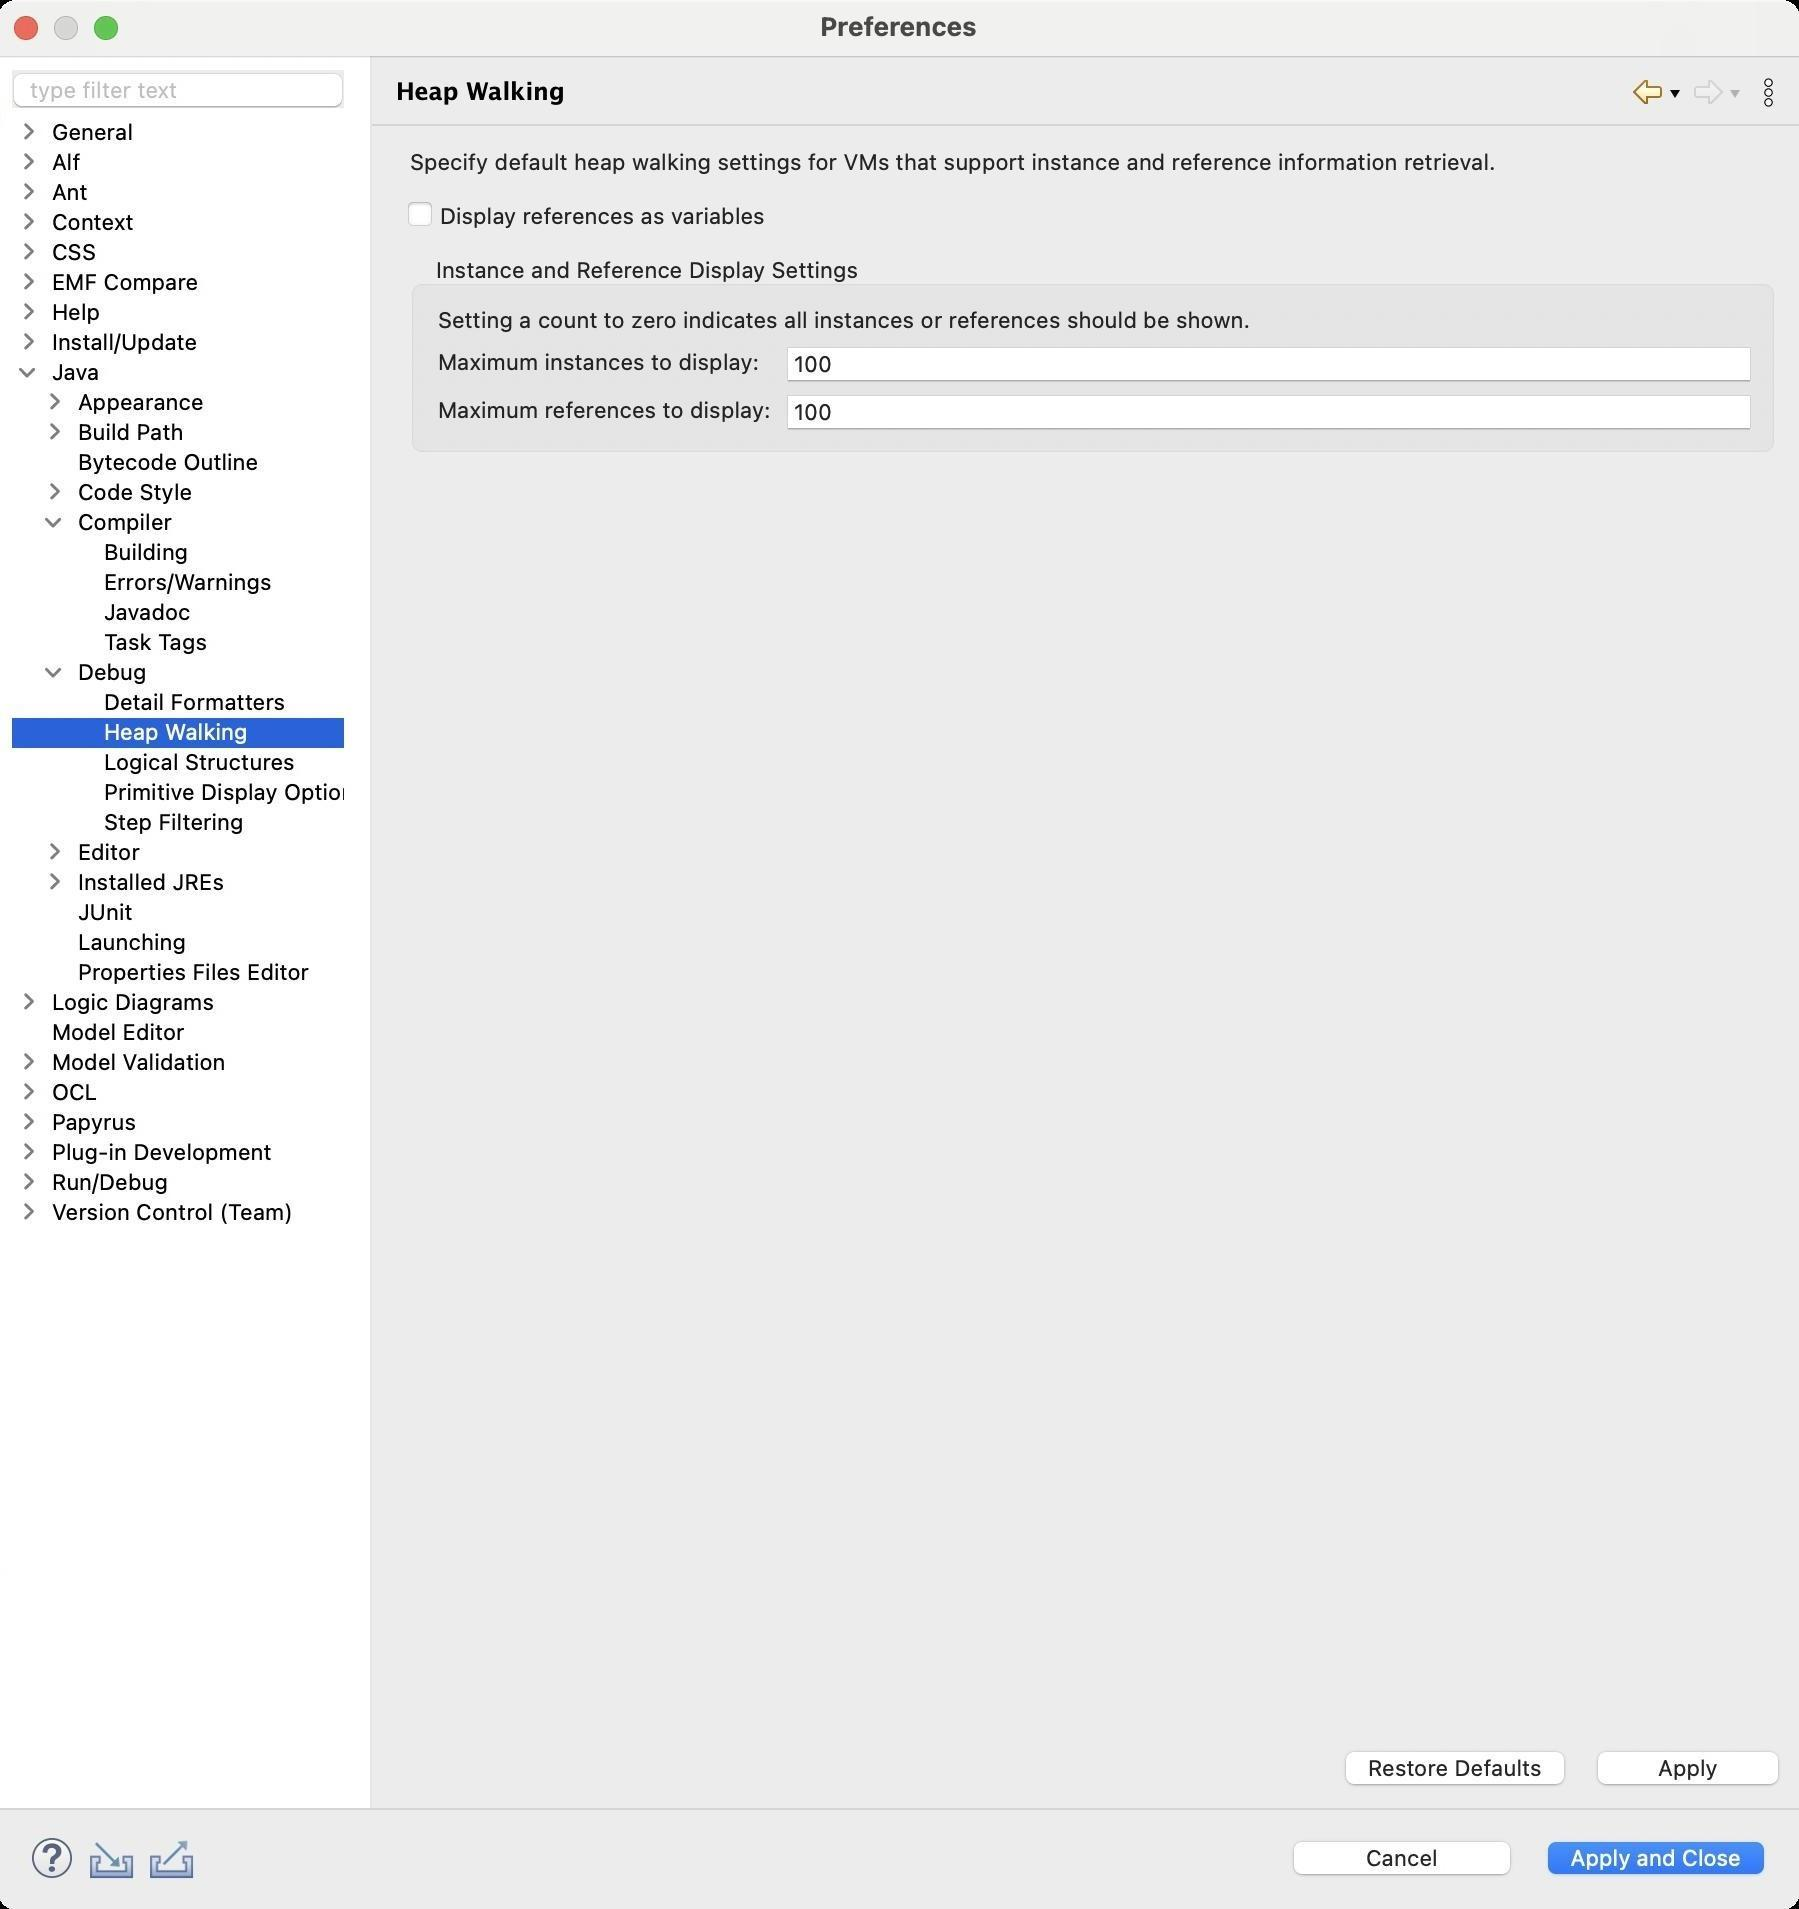
Accessibility tree:
{"name": "Preferences", "role": "AXWindow", "description": null, "role_description": "standard window", "value": null, "position": "480.00;95.00", "size": "901;955", "children": [{"name": "Apply_and_Close", "role": "AXButton", "description": null, "role_description": "button", "value": null, "position": "769.00;917.00", "size": "120;27", "children": []}, {"name": "Cancel", "role": "AXButton", "description": null, "role_description": "button", "value": null, "position": "642.00;917.00", "size": "120;27", "children": []}, {"name": null, "role": "AXToolbar", "description": null, "role_description": "toolbar", "value": null, "position": "12.00;915.00", "size": "90;30", "children": [{"name": "Help", "role": "AXCheckBox", "description": null, "role_description": "checkbox", "value": 0, "position": "12.00;915.00", "size": "30;30", "children": []}, {"name": "Import", "role": "AXButton", "description": null, "role_description": "button", "value": null, "position": "42.00;915.00", "size": "30;30", "children": []}, {"name": "Export", "role": "AXButton", "description": null, "role_description": "button", "value": null, "position": "72.00;915.00", "size": "30;30", "children": []}]}, {"name": null, "role": "AXScrollArea", "description": null, "role_description": "scroll area", "value": null, "position": "199.00;69.00", "size": "697;830", "children": [{"name": "Apply", "role": "AXButton", "description": null, "role_description": "button", "value": null, "position": "794.00;872.00", "size": "102;27", "children": []}, {"name": "Restore_Defaults", "role": "AXButton", "description": null, "role_description": "button", "value": null, "position": "668.00;872.00", "size": "121;27", "children": []}, {"name": null, "role": "AXGroup", "description": null, "role_description": "group", "value": null, "position": "204.00;128.00", "size": "687;102", "children": [{"name": null, "role": "AXTextField", "description": null, "role_description": "text field", "value": "100", "position": "394.00;196.00", "size": "483;19", "children": []}, {"name": null, "role": "AXStaticText", "description": null, "role_description": "text", "value": "Maximum references to display:", "position": "218.00;198.00", "size": "171;14", "children": []}, {"name": null, "role": "AXTextField", "description": null, "role_description": "text field", "value": "100", "position": "394.00;172.00", "size": "483;19", "children": []}, {"name": null, "role": "AXStaticText", "description": null, "role_description": "text", "value": "Maximum instances to display:", "position": "218.00;174.00", "size": "171;14", "children": []}, {"name": null, "role": "AXStaticText", "description": null, "role_description": "text", "value": "Setting a count to zero indicates all instances or references should be shown.", "position": "218.00;153.00", "size": "659;14", "children": []}, {"name": null, "role": "AXStaticText", "description": null, "role_description": "text", "value": "Instance and Reference Display Settings", "position": "215.00;128.00", "size": "219;14", "children": []}]}, {"name": null, "role": "AXStaticText", "description": null, "role_description": "text", "value": "", "position": "204.00;121.00", "size": "687;2", "children": []}, {"name": "Display_references_as_variables", "role": "AXCheckBox", "description": null, "role_description": "checkbox", "value": 0, "position": "204.00;100.00", "size": "687;16", "children": []}, {"name": null, "role": "AXStaticText", "description": null, "role_description": "text", "value": "", "position": "204.00;93.00", "size": "687;2", "children": []}, {"name": null, "role": "AXStaticText", "description": null, "role_description": "text", "value": "Specify default heap walking settings for VMs that support instance and reference information retrieval.", "position": "204.00;74.00", "size": "687;14", "children": []}]}, {"name": null, "role": "AXToolbar", "description": "", "role_description": "toolbar", "value": null, "position": "814.00;35.00", "size": "82;22", "children": [{"name": "Back_to_Detail_Formatters", "role": "AXMenuButton", "description": null, "role_description": "menu button", "value": null, "position": "814.00;35.00", "size": "22;22", "children": []}, {"name": "Forward", "role": "AXMenuButton", "description": null, "role_description": "menu button", "value": null, "position": "844.00;35.00", "size": "22;22", "children": []}, {"name": "Additional_Dialog_Actions", "role": "AXButton", "description": null, "role_description": "button", "value": null, "position": "874.00;35.00", "size": "22;22", "children": []}]}, {"name": null, "role": "AXStaticText", "description": "", "role_description": "text", "value": "Heap Walking", "position": "196.00;35.00", "size": "611;21", "children": []}, {"name": null, "role": "AXSplitter", "description": null, "role_description": "splitter", "value": 180, "position": "180.00;28.00", "size": "5;876", "children": []}, {"name": null, "role": "AXScrollArea", "description": null, "role_description": "scroll area", "value": null, "position": "7.00;59.00", "size": "166;845", "children": [{"name": null, "role": "AXOutline", "description": null, "role_description": "outline", "value": null, "position": "7.00;59.00", "size": "178;845", "children": [{"name": null, "role": "AXRow", "description": null, "role_description": "outline row", "value": null, "position": "7.00;59.00", "size": "178;15", "children": [{"name": null, "role": "AXGroup", "description": null, "role_description": "group", "value": null, "position": "7.00;59.00", "size": "178;15", "children": [{"name": null, "role": "AXDisclosureTriangle", "description": null, "role_description": "disclosure triangle", "value": 0, "position": "9.00;59.00", "size": "12;14", "children": []}, {"name": null, "role": "AXStaticText", "description": null, "role_description": "text", "value": "General", "position": "25.00;59.00", "size": "159;14", "children": []}]}]}, {"name": null, "role": "AXRow", "description": null, "role_description": "outline row", "value": null, "position": "7.00;74.00", "size": "178;15", "children": [{"name": null, "role": "AXGroup", "description": null, "role_description": "group", "value": null, "position": "7.00;74.00", "size": "178;15", "children": [{"name": null, "role": "AXDisclosureTriangle", "description": null, "role_description": "disclosure triangle", "value": 0, "position": "9.00;74.00", "size": "12;14", "children": []}, {"name": null, "role": "AXStaticText", "description": null, "role_description": "text", "value": "Alf", "position": "25.00;74.00", "size": "159;14", "children": []}]}]}, {"name": null, "role": "AXRow", "description": null, "role_description": "outline row", "value": null, "position": "7.00;89.00", "size": "178;15", "children": [{"name": null, "role": "AXGroup", "description": null, "role_description": "group", "value": null, "position": "7.00;89.00", "size": "178;15", "children": [{"name": null, "role": "AXDisclosureTriangle", "description": null, "role_description": "disclosure triangle", "value": 0, "position": "9.00;89.00", "size": "12;14", "children": []}, {"name": null, "role": "AXStaticText", "description": null, "role_description": "text", "value": "Ant", "position": "25.00;89.00", "size": "159;14", "children": []}]}]}, {"name": null, "role": "AXRow", "description": null, "role_description": "outline row", "value": null, "position": "7.00;104.00", "size": "178;15", "children": [{"name": null, "role": "AXGroup", "description": null, "role_description": "group", "value": null, "position": "7.00;104.00", "size": "178;15", "children": [{"name": null, "role": "AXDisclosureTriangle", "description": null, "role_description": "disclosure triangle", "value": 0, "position": "9.00;104.00", "size": "12;14", "children": []}, {"name": null, "role": "AXStaticText", "description": null, "role_description": "text", "value": "Context", "position": "25.00;104.00", "size": "159;14", "children": []}]}]}, {"name": null, "role": "AXRow", "description": null, "role_description": "outline row", "value": null, "position": "7.00;119.00", "size": "178;15", "children": [{"name": null, "role": "AXGroup", "description": null, "role_description": "group", "value": null, "position": "7.00;119.00", "size": "178;15", "children": [{"name": null, "role": "AXDisclosureTriangle", "description": null, "role_description": "disclosure triangle", "value": 0, "position": "9.00;119.00", "size": "12;14", "children": []}, {"name": null, "role": "AXStaticText", "description": null, "role_description": "text", "value": "CSS", "position": "25.00;119.00", "size": "159;14", "children": []}]}]}, {"name": null, "role": "AXRow", "description": null, "role_description": "outline row", "value": null, "position": "7.00;134.00", "size": "178;15", "children": [{"name": null, "role": "AXGroup", "description": null, "role_description": "group", "value": null, "position": "7.00;134.00", "size": "178;15", "children": [{"name": null, "role": "AXDisclosureTriangle", "description": null, "role_description": "disclosure triangle", "value": 0, "position": "9.00;134.00", "size": "12;14", "children": []}, {"name": null, "role": "AXStaticText", "description": null, "role_description": "text", "value": "EMF Compare", "position": "25.00;134.00", "size": "159;14", "children": []}]}]}, {"name": null, "role": "AXRow", "description": null, "role_description": "outline row", "value": null, "position": "7.00;149.00", "size": "178;15", "children": [{"name": null, "role": "AXGroup", "description": null, "role_description": "group", "value": null, "position": "7.00;149.00", "size": "178;15", "children": [{"name": null, "role": "AXDisclosureTriangle", "description": null, "role_description": "disclosure triangle", "value": 0, "position": "9.00;149.00", "size": "12;14", "children": []}, {"name": null, "role": "AXStaticText", "description": null, "role_description": "text", "value": "Help", "position": "25.00;149.00", "size": "159;14", "children": []}]}]}, {"name": null, "role": "AXRow", "description": null, "role_description": "outline row", "value": null, "position": "7.00;164.00", "size": "178;15", "children": [{"name": null, "role": "AXGroup", "description": null, "role_description": "group", "value": null, "position": "7.00;164.00", "size": "178;15", "children": [{"name": null, "role": "AXDisclosureTriangle", "description": null, "role_description": "disclosure triangle", "value": 0, "position": "9.00;164.00", "size": "12;14", "children": []}, {"name": null, "role": "AXStaticText", "description": null, "role_description": "text", "value": "Install/Update", "position": "25.00;164.00", "size": "159;14", "children": []}]}]}, {"name": null, "role": "AXRow", "description": null, "role_description": "outline row", "value": null, "position": "7.00;179.00", "size": "178;15", "children": [{"name": null, "role": "AXGroup", "description": null, "role_description": "group", "value": null, "position": "7.00;179.00", "size": "178;15", "children": [{"name": null, "role": "AXDisclosureTriangle", "description": null, "role_description": "disclosure triangle", "value": 1, "position": "9.00;179.00", "size": "12;14", "children": []}, {"name": null, "role": "AXStaticText", "description": null, "role_description": "text", "value": "Java", "position": "25.00;179.00", "size": "159;14", "children": []}]}]}, {"name": null, "role": "AXRow", "description": null, "role_description": "outline row", "value": null, "position": "7.00;194.00", "size": "178;15", "children": [{"name": null, "role": "AXGroup", "description": null, "role_description": "group", "value": null, "position": "7.00;194.00", "size": "178;15", "children": [{"name": null, "role": "AXDisclosureTriangle", "description": null, "role_description": "disclosure triangle", "value": 0, "position": "22.00;194.00", "size": "12;14", "children": []}, {"name": null, "role": "AXStaticText", "description": null, "role_description": "text", "value": "Appearance", "position": "38.00;194.00", "size": "146;14", "children": []}]}]}, {"name": null, "role": "AXRow", "description": null, "role_description": "outline row", "value": null, "position": "7.00;209.00", "size": "178;15", "children": [{"name": null, "role": "AXGroup", "description": null, "role_description": "group", "value": null, "position": "7.00;209.00", "size": "178;15", "children": [{"name": null, "role": "AXDisclosureTriangle", "description": null, "role_description": "disclosure triangle", "value": 0, "position": "22.00;209.00", "size": "12;14", "children": []}, {"name": null, "role": "AXStaticText", "description": null, "role_description": "text", "value": "Build Path", "position": "38.00;209.00", "size": "146;14", "children": []}]}]}, {"name": null, "role": "AXRow", "description": null, "role_description": "outline row", "value": null, "position": "7.00;224.00", "size": "178;15", "children": [{"name": null, "role": "AXStaticText", "description": null, "role_description": "text", "value": "Bytecode Outline", "position": "38.00;224.00", "size": "146;14", "children": []}]}, {"name": null, "role": "AXRow", "description": null, "role_description": "outline row", "value": null, "position": "7.00;239.00", "size": "178;15", "children": [{"name": null, "role": "AXGroup", "description": null, "role_description": "group", "value": null, "position": "7.00;239.00", "size": "178;15", "children": [{"name": null, "role": "AXDisclosureTriangle", "description": null, "role_description": "disclosure triangle", "value": 0, "position": "22.00;239.00", "size": "12;14", "children": []}, {"name": null, "role": "AXStaticText", "description": null, "role_description": "text", "value": "Code Style", "position": "38.00;239.00", "size": "146;14", "children": []}]}]}, {"name": null, "role": "AXRow", "description": null, "role_description": "outline row", "value": null, "position": "7.00;254.00", "size": "178;15", "children": [{"name": null, "role": "AXGroup", "description": null, "role_description": "group", "value": null, "position": "7.00;254.00", "size": "178;15", "children": [{"name": null, "role": "AXDisclosureTriangle", "description": null, "role_description": "disclosure triangle", "value": 1, "position": "22.00;254.00", "size": "12;14", "children": []}, {"name": null, "role": "AXStaticText", "description": null, "role_description": "text", "value": "Compiler", "position": "38.00;254.00", "size": "146;14", "children": []}]}]}, {"name": null, "role": "AXRow", "description": null, "role_description": "outline row", "value": null, "position": "7.00;269.00", "size": "178;15", "children": [{"name": null, "role": "AXStaticText", "description": null, "role_description": "text", "value": "Building", "position": "51.00;269.00", "size": "133;14", "children": []}]}, {"name": null, "role": "AXRow", "description": null, "role_description": "outline row", "value": null, "position": "7.00;284.00", "size": "178;15", "children": [{"name": null, "role": "AXStaticText", "description": null, "role_description": "text", "value": "Errors/Warnings", "position": "51.00;284.00", "size": "133;14", "children": []}]}, {"name": null, "role": "AXRow", "description": null, "role_description": "outline row", "value": null, "position": "7.00;299.00", "size": "178;15", "children": [{"name": null, "role": "AXStaticText", "description": null, "role_description": "text", "value": "Javadoc", "position": "51.00;299.00", "size": "133;14", "children": []}]}, {"name": null, "role": "AXRow", "description": null, "role_description": "outline row", "value": null, "position": "7.00;314.00", "size": "178;15", "children": [{"name": null, "role": "AXStaticText", "description": null, "role_description": "text", "value": "Task Tags", "position": "51.00;314.00", "size": "133;14", "children": []}]}, {"name": null, "role": "AXRow", "description": null, "role_description": "outline row", "value": null, "position": "7.00;329.00", "size": "178;15", "children": [{"name": null, "role": "AXGroup", "description": null, "role_description": "group", "value": null, "position": "7.00;329.00", "size": "178;15", "children": [{"name": null, "role": "AXDisclosureTriangle", "description": null, "role_description": "disclosure triangle", "value": 1, "position": "22.00;329.00", "size": "12;14", "children": []}, {"name": null, "role": "AXStaticText", "description": null, "role_description": "text", "value": "Debug", "position": "38.00;329.00", "size": "146;14", "children": []}]}]}, {"name": null, "role": "AXRow", "description": null, "role_description": "outline row", "value": null, "position": "7.00;344.00", "size": "178;15", "children": [{"name": null, "role": "AXStaticText", "description": null, "role_description": "text", "value": "Detail Formatters", "position": "51.00;344.00", "size": "133;14", "children": []}]}, {"name": null, "role": "AXRow", "description": null, "role_description": "outline row", "value": null, "position": "7.00;359.00", "size": "178;15", "children": [{"name": null, "role": "AXStaticText", "description": null, "role_description": "text", "value": "Heap Walking", "position": "51.00;359.00", "size": "133;14", "children": []}]}, {"name": null, "role": "AXRow", "description": null, "role_description": "outline row", "value": null, "position": "7.00;374.00", "size": "178;15", "children": [{"name": null, "role": "AXStaticText", "description": null, "role_description": "text", "value": "Logical Structures", "position": "51.00;374.00", "size": "133;14", "children": []}]}, {"name": null, "role": "AXRow", "description": null, "role_description": "outline row", "value": null, "position": "7.00;389.00", "size": "178;15", "children": [{"name": null, "role": "AXStaticText", "description": null, "role_description": "text", "value": "Primitive Display Options", "position": "51.00;389.00", "size": "133;14", "children": []}]}, {"name": null, "role": "AXRow", "description": null, "role_description": "outline row", "value": null, "position": "7.00;404.00", "size": "178;15", "children": [{"name": null, "role": "AXStaticText", "description": null, "role_description": "text", "value": "Step Filtering", "position": "51.00;404.00", "size": "133;14", "children": []}]}, {"name": null, "role": "AXRow", "description": null, "role_description": "outline row", "value": null, "position": "7.00;419.00", "size": "178;15", "children": [{"name": null, "role": "AXGroup", "description": null, "role_description": "group", "value": null, "position": "7.00;419.00", "size": "178;15", "children": [{"name": null, "role": "AXDisclosureTriangle", "description": null, "role_description": "disclosure triangle", "value": 0, "position": "22.00;419.00", "size": "12;14", "children": []}, {"name": null, "role": "AXStaticText", "description": null, "role_description": "text", "value": "Editor", "position": "38.00;419.00", "size": "146;14", "children": []}]}]}, {"name": null, "role": "AXRow", "description": null, "role_description": "outline row", "value": null, "position": "7.00;434.00", "size": "178;15", "children": [{"name": null, "role": "AXGroup", "description": null, "role_description": "group", "value": null, "position": "7.00;434.00", "size": "178;15", "children": [{"name": null, "role": "AXDisclosureTriangle", "description": null, "role_description": "disclosure triangle", "value": 0, "position": "22.00;434.00", "size": "12;14", "children": []}, {"name": null, "role": "AXStaticText", "description": null, "role_description": "text", "value": "Installed JREs", "position": "38.00;434.00", "size": "146;14", "children": []}]}]}, {"name": null, "role": "AXRow", "description": null, "role_description": "outline row", "value": null, "position": "7.00;449.00", "size": "178;15", "children": [{"name": null, "role": "AXStaticText", "description": null, "role_description": "text", "value": "JUnit", "position": "38.00;449.00", "size": "146;14", "children": []}]}, {"name": null, "role": "AXRow", "description": null, "role_description": "outline row", "value": null, "position": "7.00;464.00", "size": "178;15", "children": [{"name": null, "role": "AXStaticText", "description": null, "role_description": "text", "value": "Launching", "position": "38.00;464.00", "size": "146;14", "children": []}]}, {"name": null, "role": "AXRow", "description": null, "role_description": "outline row", "value": null, "position": "7.00;479.00", "size": "178;15", "children": [{"name": null, "role": "AXStaticText", "description": null, "role_description": "text", "value": "Properties Files Editor", "position": "38.00;479.00", "size": "146;14", "children": []}]}, {"name": null, "role": "AXRow", "description": null, "role_description": "outline row", "value": null, "position": "7.00;494.00", "size": "178;15", "children": [{"name": null, "role": "AXGroup", "description": null, "role_description": "group", "value": null, "position": "7.00;494.00", "size": "178;15", "children": [{"name": null, "role": "AXDisclosureTriangle", "description": null, "role_description": "disclosure triangle", "value": 0, "position": "9.00;494.00", "size": "12;14", "children": []}, {"name": null, "role": "AXStaticText", "description": null, "role_description": "text", "value": "Logic Diagrams", "position": "25.00;494.00", "size": "159;14", "children": []}]}]}, {"name": null, "role": "AXRow", "description": null, "role_description": "outline row", "value": null, "position": "7.00;509.00", "size": "178;15", "children": [{"name": null, "role": "AXStaticText", "description": null, "role_description": "text", "value": "Model Editor", "position": "25.00;509.00", "size": "159;14", "children": []}]}, {"name": null, "role": "AXRow", "description": null, "role_description": "outline row", "value": null, "position": "7.00;524.00", "size": "178;15", "children": [{"name": null, "role": "AXGroup", "description": null, "role_description": "group", "value": null, "position": "7.00;524.00", "size": "178;15", "children": [{"name": null, "role": "AXDisclosureTriangle", "description": null, "role_description": "disclosure triangle", "value": 0, "position": "9.00;524.00", "size": "12;14", "children": []}, {"name": null, "role": "AXStaticText", "description": null, "role_description": "text", "value": "Model Validation", "position": "25.00;524.00", "size": "159;14", "children": []}]}]}, {"name": null, "role": "AXRow", "description": null, "role_description": "outline row", "value": null, "position": "7.00;539.00", "size": "178;15", "children": [{"name": null, "role": "AXGroup", "description": null, "role_description": "group", "value": null, "position": "7.00;539.00", "size": "178;15", "children": [{"name": null, "role": "AXDisclosureTriangle", "description": null, "role_description": "disclosure triangle", "value": 0, "position": "9.00;539.00", "size": "12;14", "children": []}, {"name": null, "role": "AXStaticText", "description": null, "role_description": "text", "value": "OCL", "position": "25.00;539.00", "size": "159;14", "children": []}]}]}, {"name": null, "role": "AXRow", "description": null, "role_description": "outline row", "value": null, "position": "7.00;554.00", "size": "178;15", "children": [{"name": null, "role": "AXGroup", "description": null, "role_description": "group", "value": null, "position": "7.00;554.00", "size": "178;15", "children": [{"name": null, "role": "AXDisclosureTriangle", "description": null, "role_description": "disclosure triangle", "value": 0, "position": "9.00;554.00", "size": "12;14", "children": []}, {"name": null, "role": "AXStaticText", "description": null, "role_description": "text", "value": "Papyrus", "position": "25.00;554.00", "size": "159;14", "children": []}]}]}, {"name": null, "role": "AXRow", "description": null, "role_description": "outline row", "value": null, "position": "7.00;569.00", "size": "178;15", "children": [{"name": null, "role": "AXGroup", "description": null, "role_description": "group", "value": null, "position": "7.00;569.00", "size": "178;15", "children": [{"name": null, "role": "AXDisclosureTriangle", "description": null, "role_description": "disclosure triangle", "value": 0, "position": "9.00;569.00", "size": "12;14", "children": []}, {"name": null, "role": "AXStaticText", "description": null, "role_description": "text", "value": "Plug-in Development", "position": "25.00;569.00", "size": "159;14", "children": []}]}]}, {"name": null, "role": "AXRow", "description": null, "role_description": "outline row", "value": null, "position": "7.00;584.00", "size": "178;15", "children": [{"name": null, "role": "AXGroup", "description": null, "role_description": "group", "value": null, "position": "7.00;584.00", "size": "178;15", "children": [{"name": null, "role": "AXDisclosureTriangle", "description": null, "role_description": "disclosure triangle", "value": 0, "position": "9.00;584.00", "size": "12;14", "children": []}, {"name": null, "role": "AXStaticText", "description": null, "role_description": "text", "value": "Run/Debug", "position": "25.00;584.00", "size": "159;14", "children": []}]}]}, {"name": null, "role": "AXRow", "description": null, "role_description": "outline row", "value": null, "position": "7.00;599.00", "size": "178;15", "children": [{"name": null, "role": "AXGroup", "description": null, "role_description": "group", "value": null, "position": "7.00;599.00", "size": "178;15", "children": [{"name": null, "role": "AXDisclosureTriangle", "description": null, "role_description": "disclosure triangle", "value": 0, "position": "9.00;599.00", "size": "12;14", "children": []}, {"name": null, "role": "AXStaticText", "description": null, "role_description": "text", "value": "Version Control (Team)", "position": "25.00;599.00", "size": "159;14", "children": []}]}]}, {"name": null, "role": "AXColumn", "description": null, "role_description": "column", "value": null, "position": "7.00;59.00", "size": "178;845", "children": []}]}, {"name": null, "role": "AXScrollBar", "description": null, "role_description": "scroll bar", "value": 0.0, "position": "7.00;888.00", "size": "166;16", "children": [{"name": null, "role": "AXValueIndicator", "description": null, "role_description": "value indicator", "value": 0.0, "position": "8.00;892.00", "size": "152;12", "children": []}, {"name": null, "role": "AXButton", "description": null, "role_description": "increment arrow button", "value": null, "position": "7.00;888.00", "size": "0;0", "children": []}, {"name": null, "role": "AXButton", "description": null, "role_description": "decrement arrow button", "value": null, "position": "7.00;888.00", "size": "0;0", "children": []}, {"name": null, "role": "AXButton", "description": null, "role_description": "increment page button", "value": null, "position": "161.00;892.00", "size": "12;12", "children": []}, {"name": null, "role": "AXButton", "description": null, "role_description": "decrement page button", "value": null, "position": "7.00;892.00", "size": "1;12", "children": []}]}]}, {"name": "type_filter_text", "role": "AXTextField", "description": null, "role_description": "search text field", "value": "", "position": "7.00;35.00", "size": "166;19", "children": []}, {"name": null, "role": "AXButton", "description": null, "role_description": "close button", "value": null, "position": "7.00;6.00", "size": "14;16", "children": []}, {"name": null, "role": "AXButton", "description": null, "role_description": "zoom button", "value": null, "position": "47.00;6.00", "size": "14;16", "children": [{"name": null, "role": "AXGroup", "description": null, "role_description": "group", "value": null, "position": "47.00;6.00", "size": "14;16", "children": [{"name": null, "role": "AXGroup", "description": null, "role_description": "group", "value": null, "position": "47.00;6.00", "size": "14;16", "children": []}]}]}, {"name": null, "role": "AXButton", "description": null, "role_description": "minimize button", "value": null, "position": "27.00;6.00", "size": "14;16", "children": []}, {"name": null, "role": "AXStaticText", "description": null, "role_description": "text", "value": "Preferences", "position": "409.00;5.00", "size": "83;16", "children": []}]}